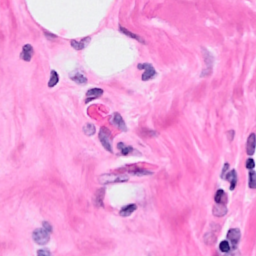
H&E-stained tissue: Breast